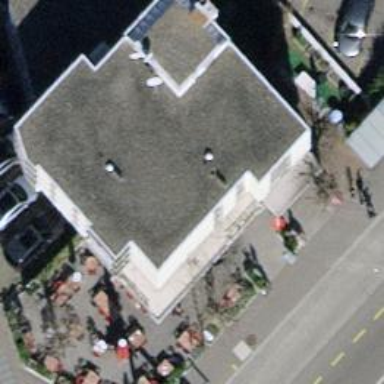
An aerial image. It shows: Kiosk.